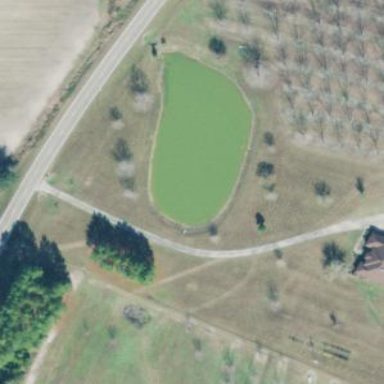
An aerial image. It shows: Pond surrounded by natural water.